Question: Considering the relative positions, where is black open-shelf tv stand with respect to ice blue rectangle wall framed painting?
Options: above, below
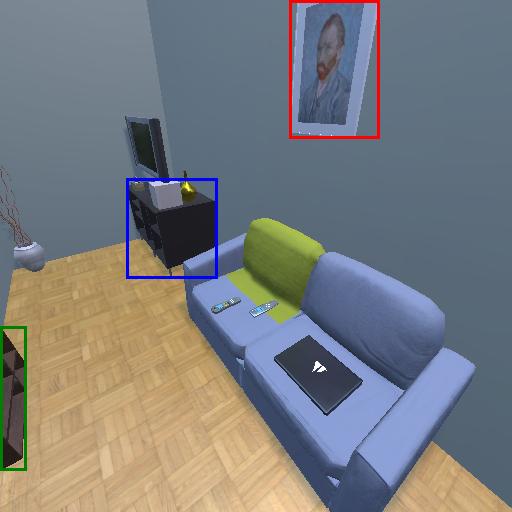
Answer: above